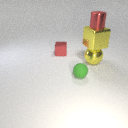
small green rubber sphere to the right of small red metal cube